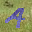
Label: 4